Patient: sex M, age 31
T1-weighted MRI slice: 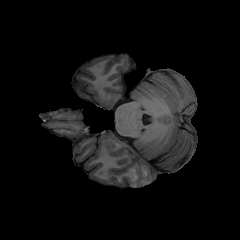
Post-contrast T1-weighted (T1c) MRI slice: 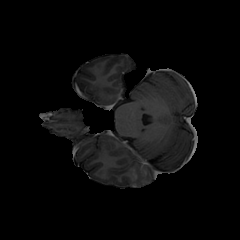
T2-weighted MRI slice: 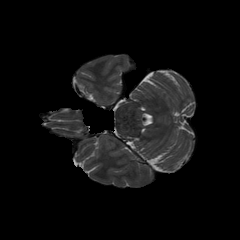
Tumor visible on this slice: no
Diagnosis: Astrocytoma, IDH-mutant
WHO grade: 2